Field crop: maize
Growth stage: 2
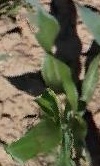
Species: maize